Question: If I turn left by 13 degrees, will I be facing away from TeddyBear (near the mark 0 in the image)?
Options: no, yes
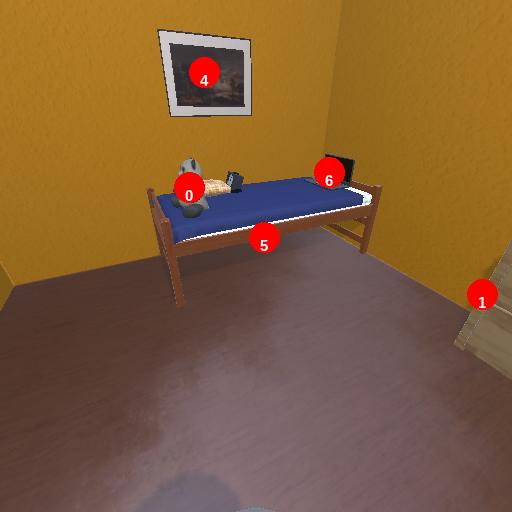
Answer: no